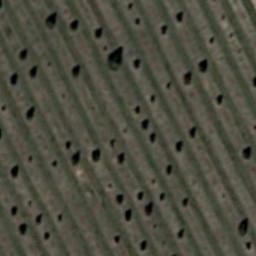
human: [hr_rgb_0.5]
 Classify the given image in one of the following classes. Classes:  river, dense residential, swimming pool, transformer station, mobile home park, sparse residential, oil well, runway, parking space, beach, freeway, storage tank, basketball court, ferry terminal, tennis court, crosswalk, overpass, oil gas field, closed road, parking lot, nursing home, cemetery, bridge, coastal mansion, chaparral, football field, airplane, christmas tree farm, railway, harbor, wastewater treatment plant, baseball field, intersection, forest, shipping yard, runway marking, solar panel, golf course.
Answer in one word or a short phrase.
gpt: christmas tree farm